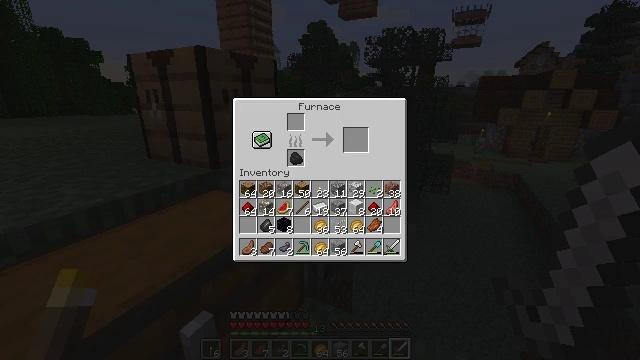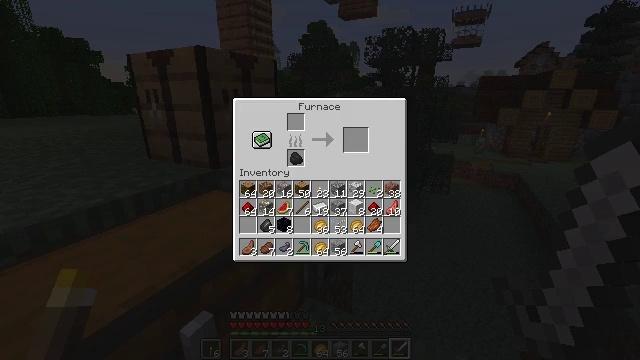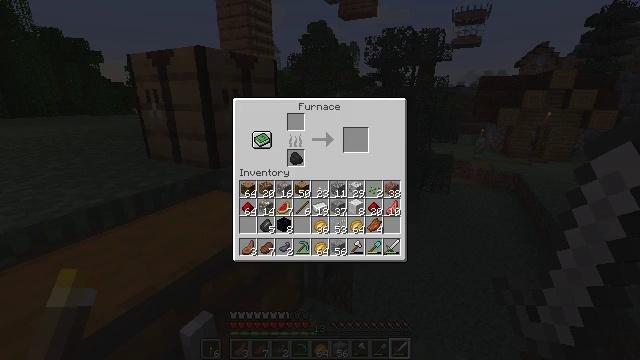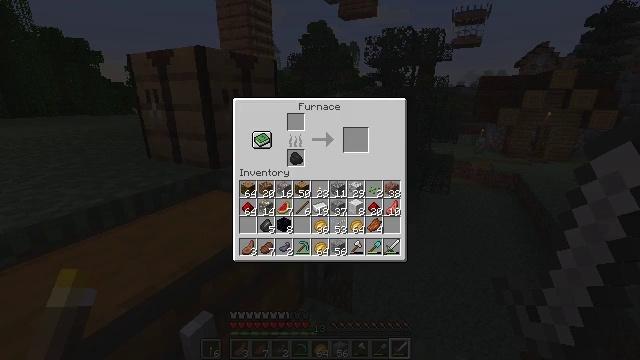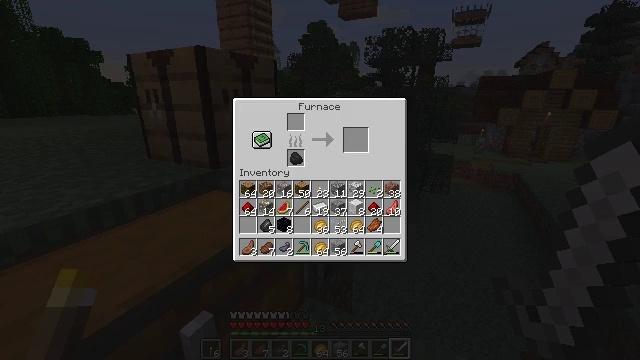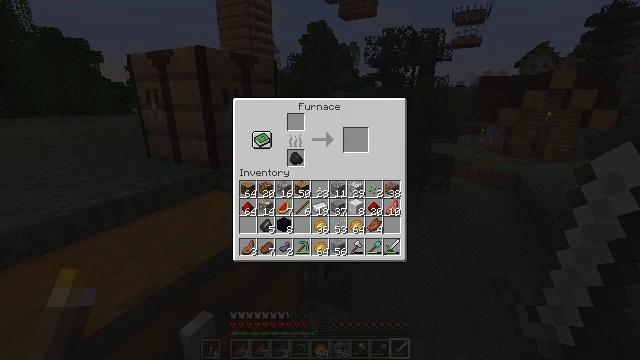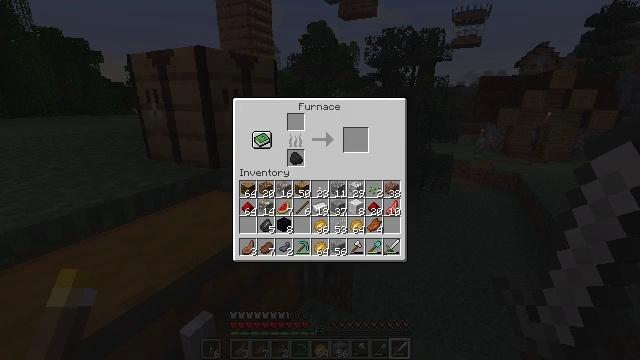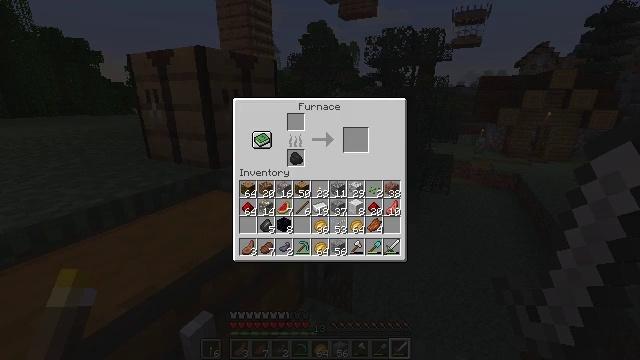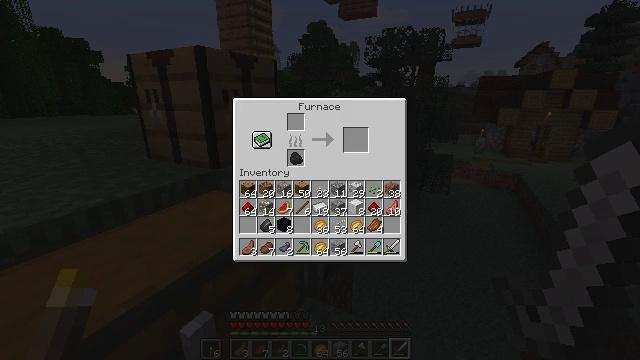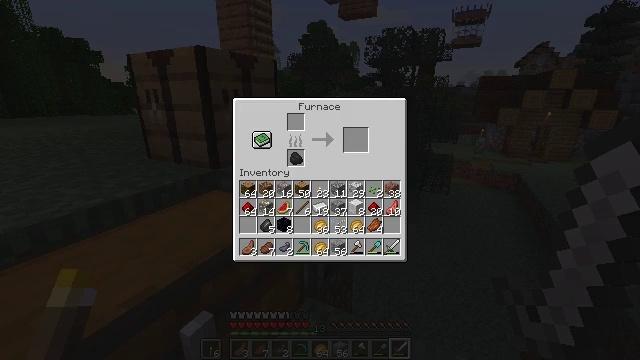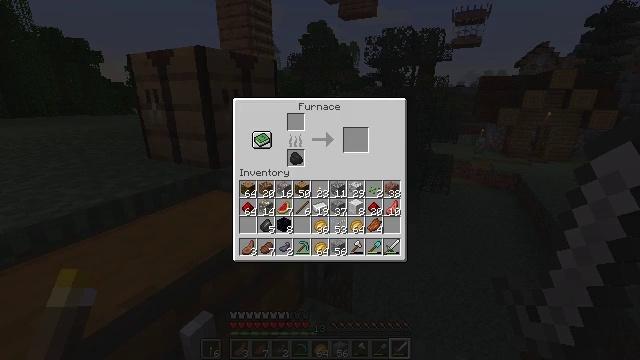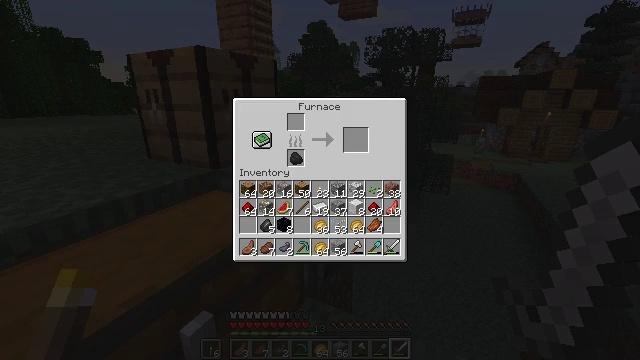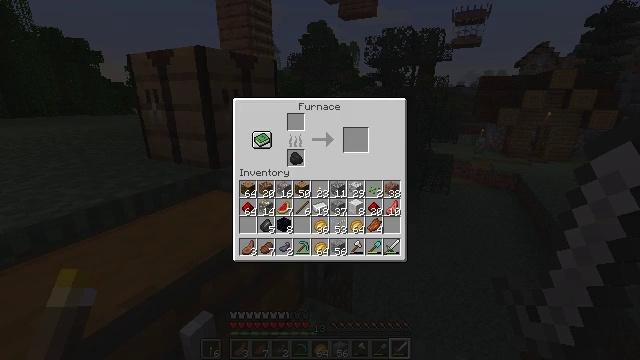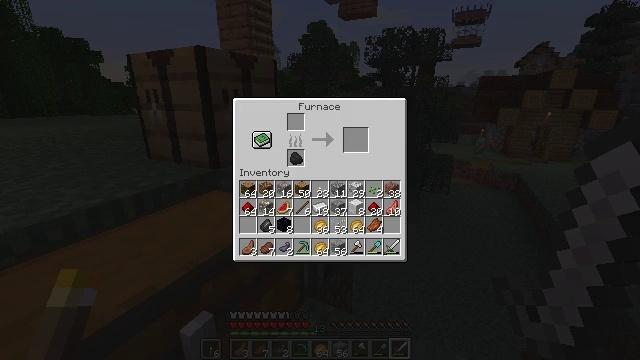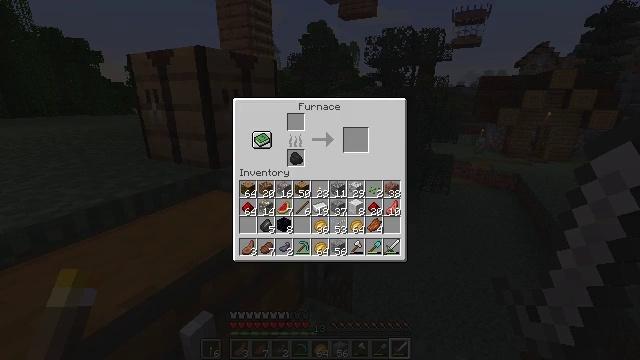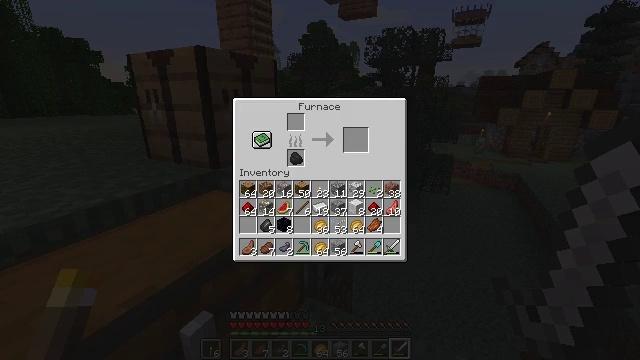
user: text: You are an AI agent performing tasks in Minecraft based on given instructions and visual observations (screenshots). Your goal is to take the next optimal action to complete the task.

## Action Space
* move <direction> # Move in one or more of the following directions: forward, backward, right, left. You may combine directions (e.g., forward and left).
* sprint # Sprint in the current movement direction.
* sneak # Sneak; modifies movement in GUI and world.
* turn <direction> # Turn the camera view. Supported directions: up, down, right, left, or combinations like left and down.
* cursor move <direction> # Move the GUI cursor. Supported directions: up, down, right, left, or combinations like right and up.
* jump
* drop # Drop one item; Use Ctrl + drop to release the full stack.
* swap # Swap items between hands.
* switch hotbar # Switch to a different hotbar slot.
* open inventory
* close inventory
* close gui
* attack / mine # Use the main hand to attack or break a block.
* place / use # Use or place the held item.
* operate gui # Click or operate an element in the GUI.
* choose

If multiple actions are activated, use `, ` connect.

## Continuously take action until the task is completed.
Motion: motion action
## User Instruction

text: Attack the melon to collect it.
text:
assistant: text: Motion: no_op
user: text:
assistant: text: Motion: no_op
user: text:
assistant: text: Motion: no_op
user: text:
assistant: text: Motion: no_op
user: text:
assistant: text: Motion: no_op
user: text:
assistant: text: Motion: no_op
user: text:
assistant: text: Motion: no_op
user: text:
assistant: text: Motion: no_op
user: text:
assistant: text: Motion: no_op
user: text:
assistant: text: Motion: no_op
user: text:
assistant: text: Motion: no_op
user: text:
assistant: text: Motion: no_op
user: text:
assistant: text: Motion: no_op
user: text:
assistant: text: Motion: no_op
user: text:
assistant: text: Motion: no_op
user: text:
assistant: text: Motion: no_op
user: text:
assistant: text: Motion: no_op
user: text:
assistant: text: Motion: no_op
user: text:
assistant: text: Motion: no_op
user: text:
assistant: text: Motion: no_op
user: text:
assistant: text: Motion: no_op
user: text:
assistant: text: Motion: no_op
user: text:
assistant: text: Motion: no_op
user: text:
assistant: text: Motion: no_op
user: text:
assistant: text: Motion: no_op
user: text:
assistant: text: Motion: no_op
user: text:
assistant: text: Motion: no_op
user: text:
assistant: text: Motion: no_op
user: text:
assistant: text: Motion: no_op
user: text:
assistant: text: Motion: no_op